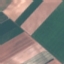
Land use / land cover: AnnualCrop